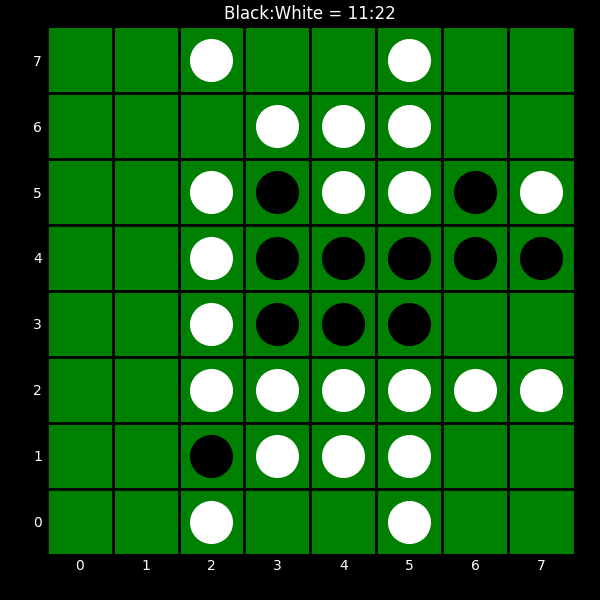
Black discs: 11
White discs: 22